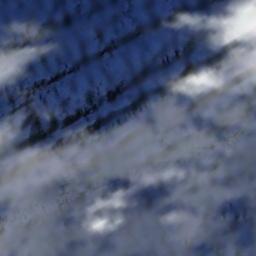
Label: cloud